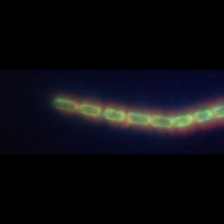
Taxon: Lauderia_Hemiaulus
Group: Diatoms